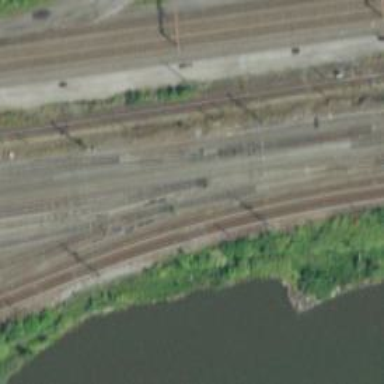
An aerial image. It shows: Railway with electrified contact lines.